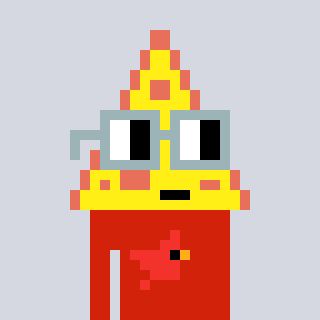
a pixel art character with square dark gray glasses, a pizza-shaped head and a red-colored body on a cool background